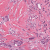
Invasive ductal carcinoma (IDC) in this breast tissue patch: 1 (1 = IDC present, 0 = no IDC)